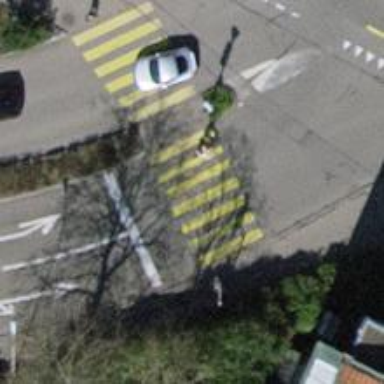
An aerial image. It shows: Crossing with traffic signals and markings.